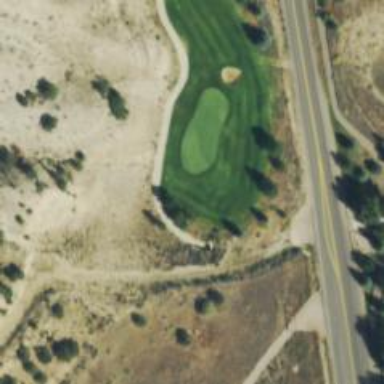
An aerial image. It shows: Track identified as Golf Cart Path.